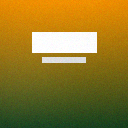
Screen state: on